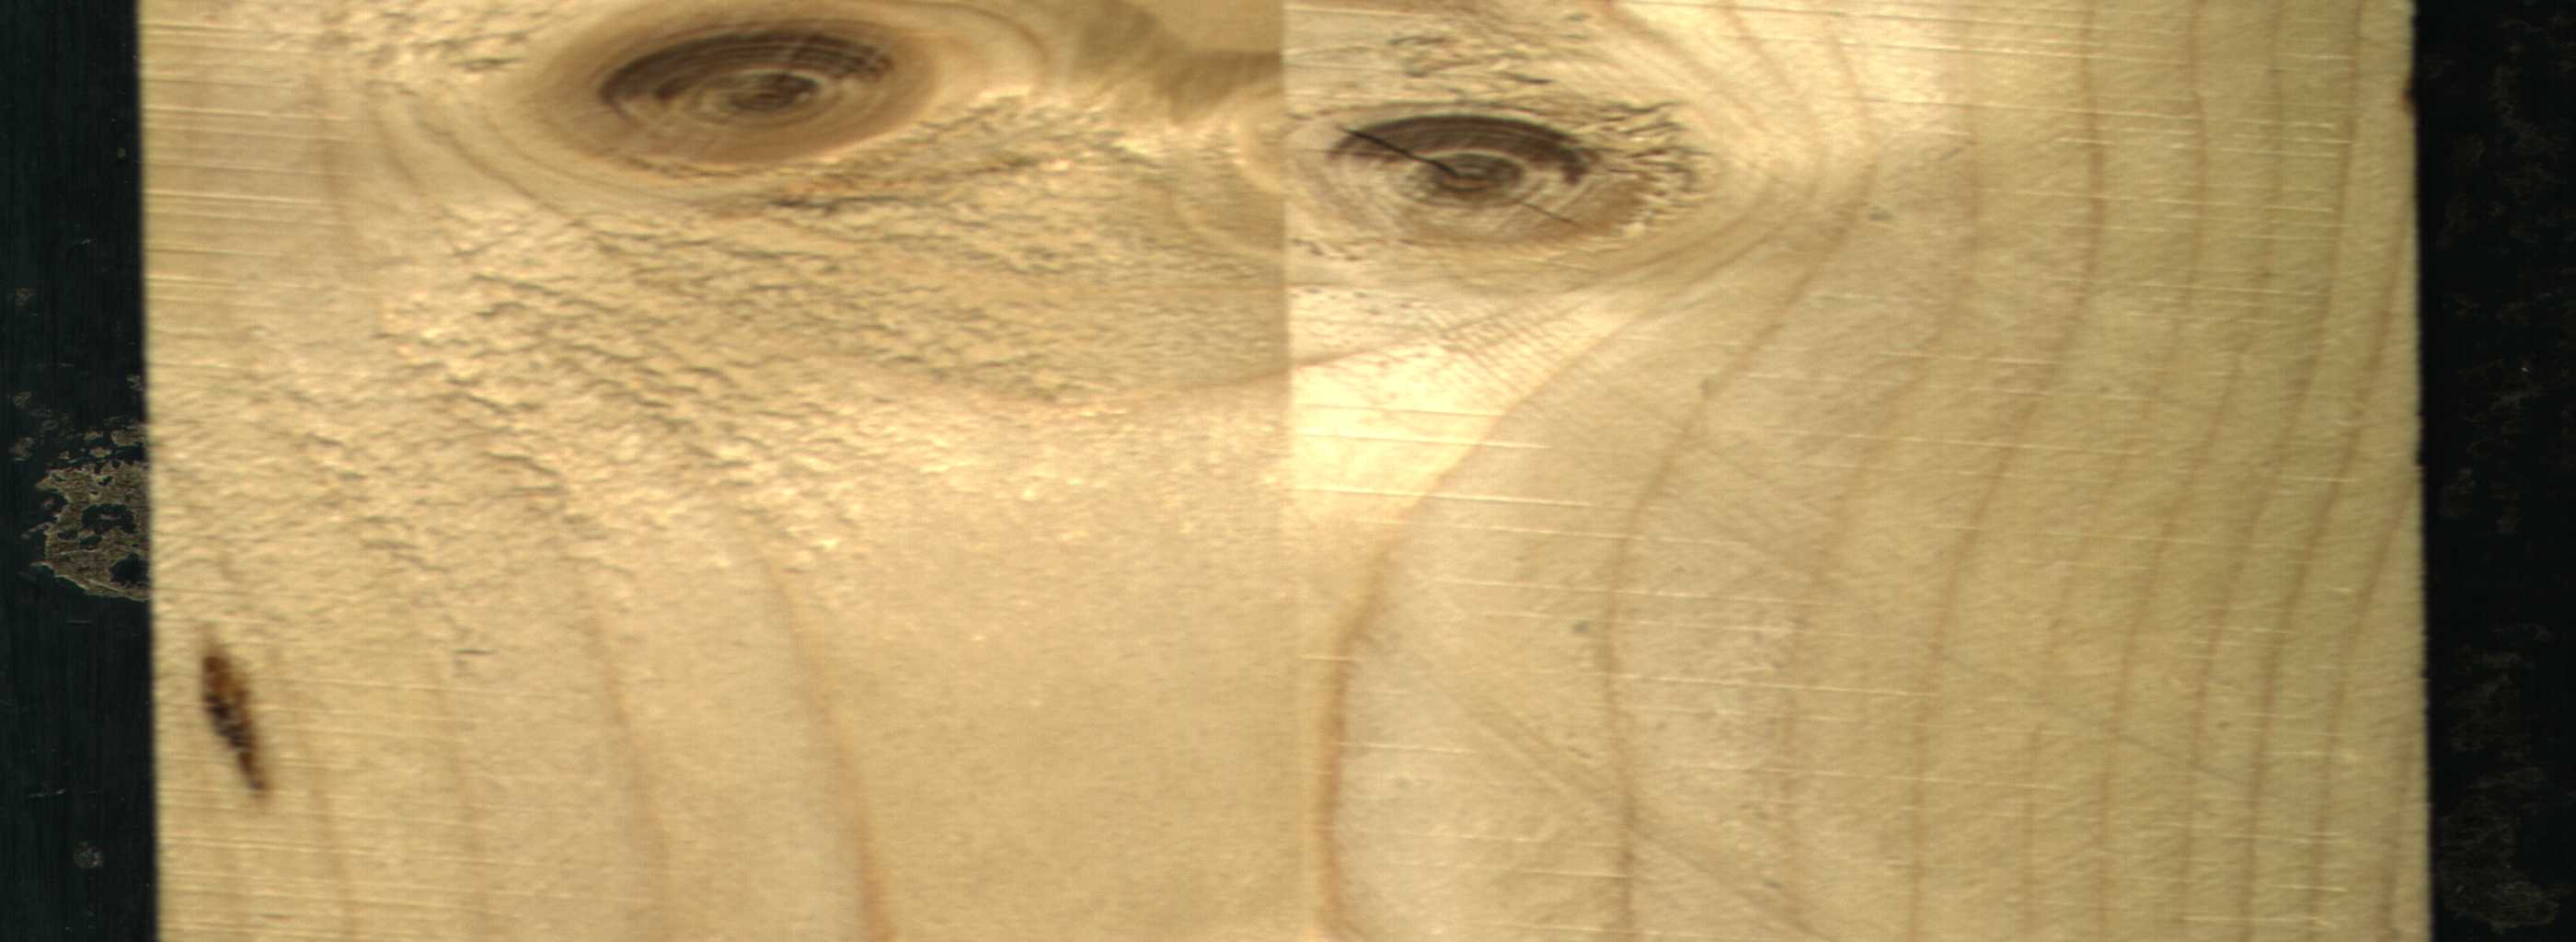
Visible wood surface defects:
resin
knot_with_crack
Dead_Knot